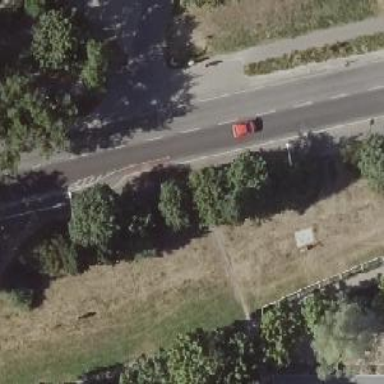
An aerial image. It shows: Asphalt cycleway.